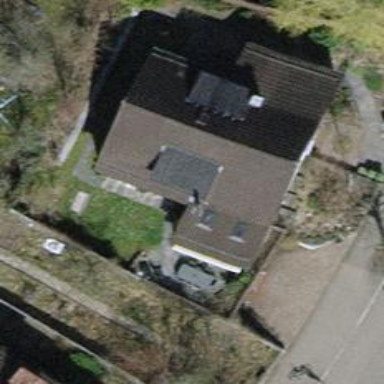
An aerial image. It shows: Building with tiled roof.